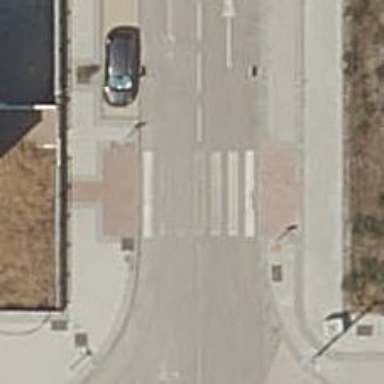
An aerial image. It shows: Unmarked zebra crossing on the road.